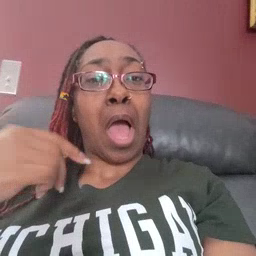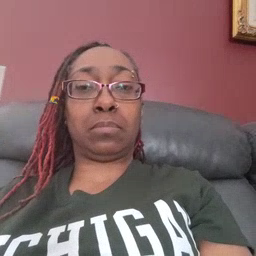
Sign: cry